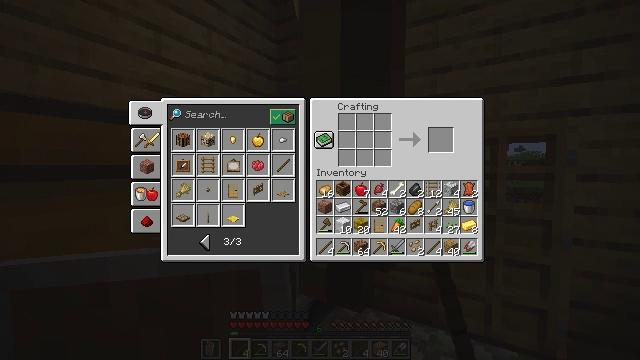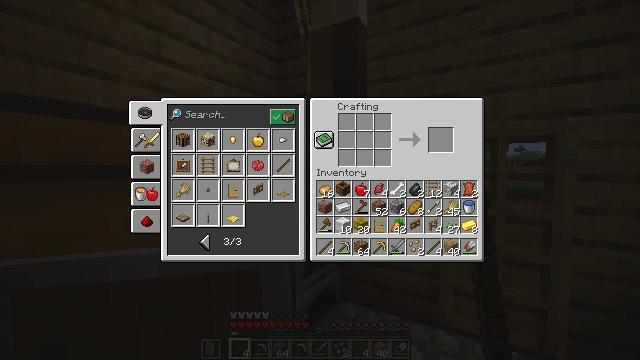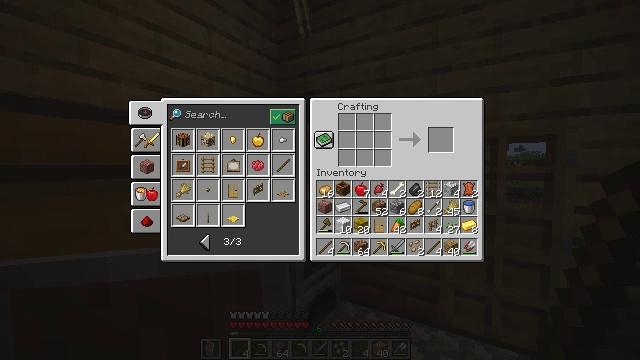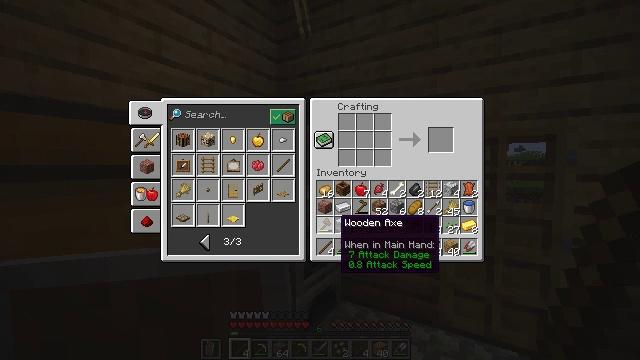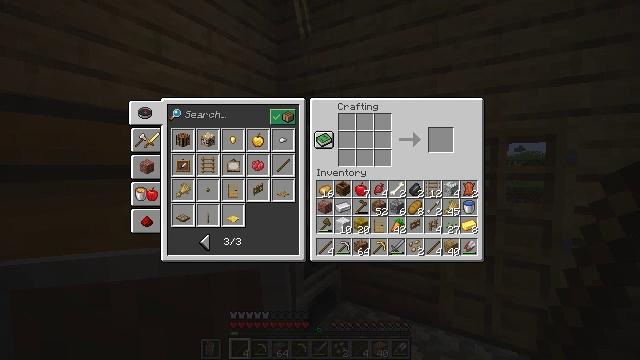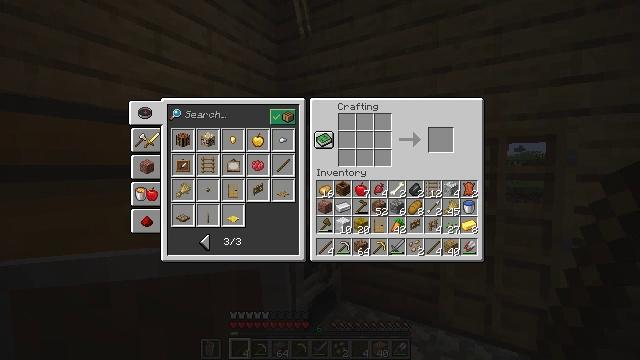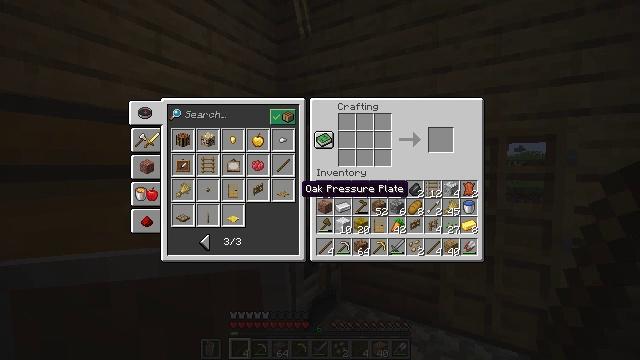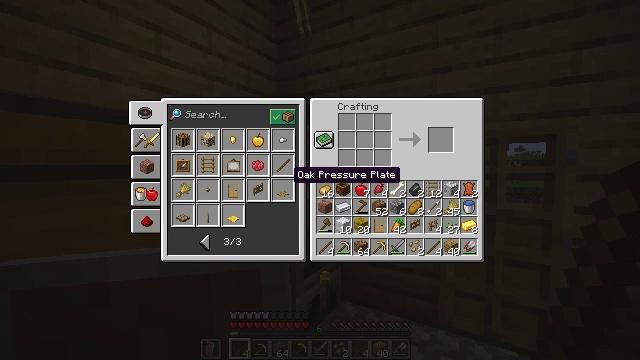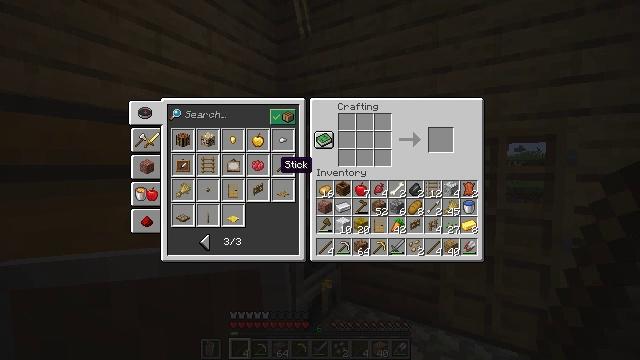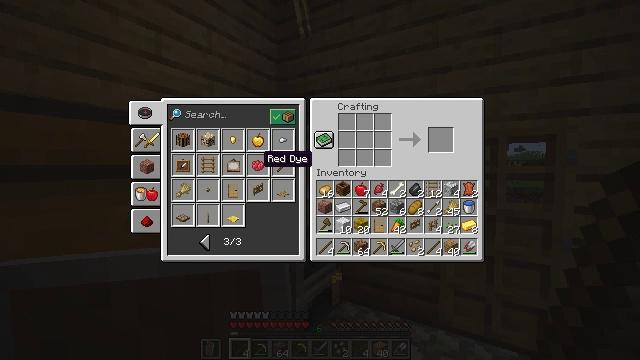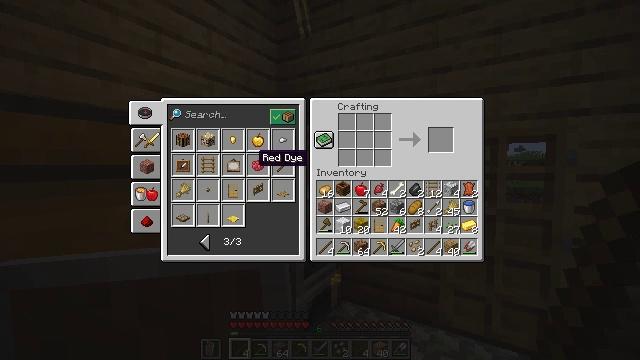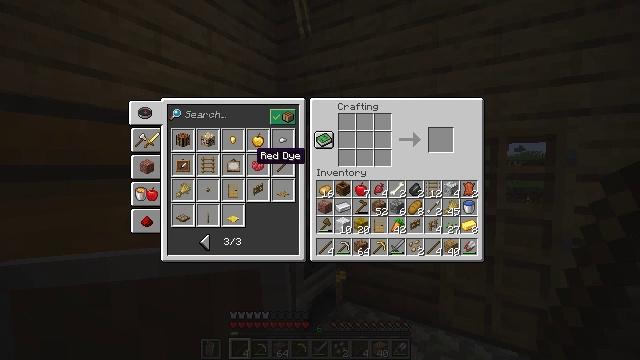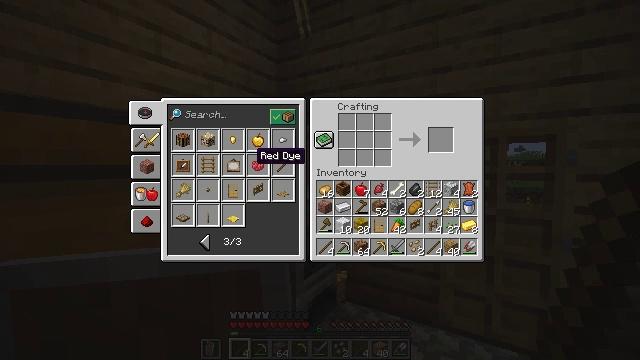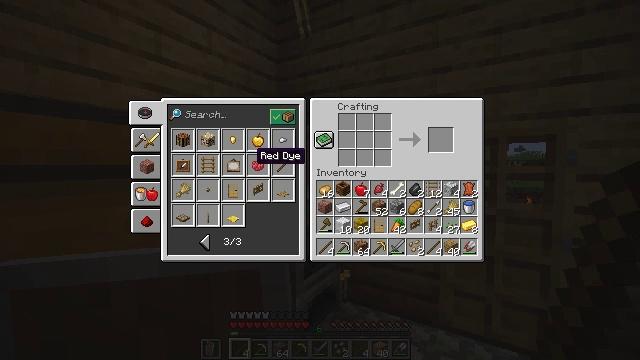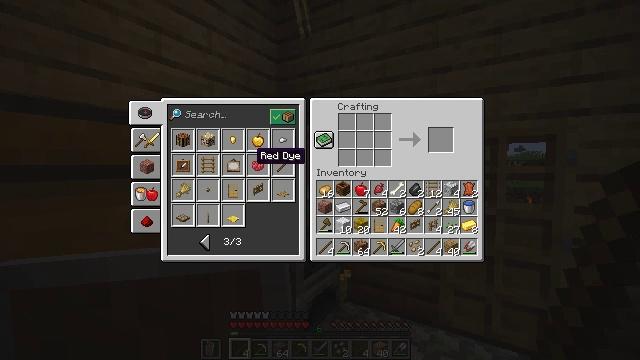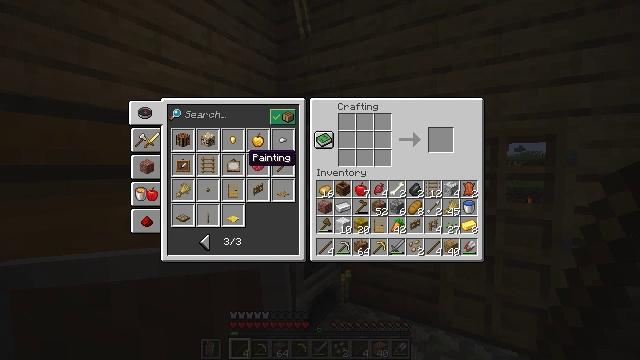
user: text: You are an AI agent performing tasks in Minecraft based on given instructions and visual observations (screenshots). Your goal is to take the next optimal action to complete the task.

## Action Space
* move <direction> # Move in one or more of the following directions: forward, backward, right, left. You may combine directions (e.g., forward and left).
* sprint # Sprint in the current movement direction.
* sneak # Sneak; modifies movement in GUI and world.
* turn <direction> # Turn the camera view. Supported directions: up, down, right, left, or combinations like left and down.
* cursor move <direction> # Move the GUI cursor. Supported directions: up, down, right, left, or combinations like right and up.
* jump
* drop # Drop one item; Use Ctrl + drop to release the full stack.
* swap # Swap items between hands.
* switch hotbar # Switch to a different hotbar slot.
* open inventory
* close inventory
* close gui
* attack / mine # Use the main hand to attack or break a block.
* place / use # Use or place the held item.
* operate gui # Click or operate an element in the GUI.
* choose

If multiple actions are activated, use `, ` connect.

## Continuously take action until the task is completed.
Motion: motion action
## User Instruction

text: Place sticks and wool in the crafting grid to make a painting.
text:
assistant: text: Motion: turn left
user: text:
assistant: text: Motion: turn left
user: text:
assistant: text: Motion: turn left
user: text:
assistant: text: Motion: turn left and up
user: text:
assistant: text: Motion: turn up
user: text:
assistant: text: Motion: turn up
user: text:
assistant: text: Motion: turn left and up
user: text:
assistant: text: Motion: turn left and up
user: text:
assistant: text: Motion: turn left
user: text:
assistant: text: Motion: no_op
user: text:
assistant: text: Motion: no_op
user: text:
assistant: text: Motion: no_op
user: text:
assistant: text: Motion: no_op
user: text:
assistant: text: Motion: no_op
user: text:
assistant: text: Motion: turn left
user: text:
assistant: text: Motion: no_op
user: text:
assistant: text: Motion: no_op
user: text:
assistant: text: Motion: no_op
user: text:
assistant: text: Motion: attack / mine
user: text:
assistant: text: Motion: attack / mine
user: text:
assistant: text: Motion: attack / mine
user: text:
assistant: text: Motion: turn right
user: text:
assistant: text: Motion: turn right and down
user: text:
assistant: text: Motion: turn right and up
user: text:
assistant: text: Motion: turn right and up
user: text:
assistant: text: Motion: no_op
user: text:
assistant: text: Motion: turn left
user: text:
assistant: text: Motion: turn left
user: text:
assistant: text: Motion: turn left
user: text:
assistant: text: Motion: turn left